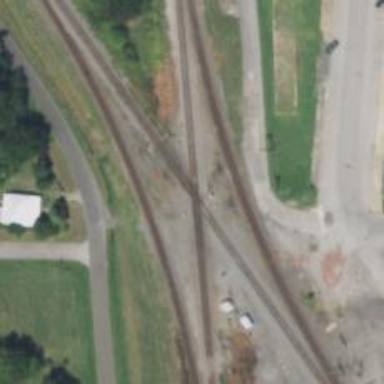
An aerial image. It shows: Crossing for the railway.